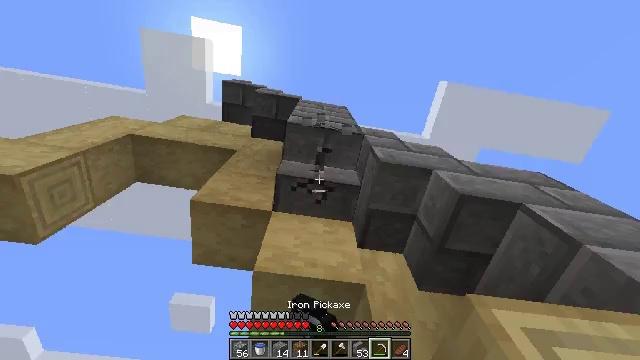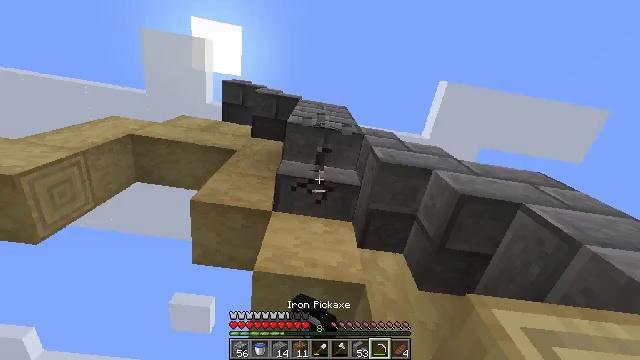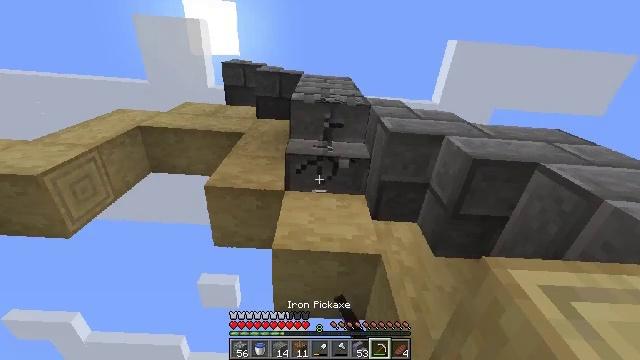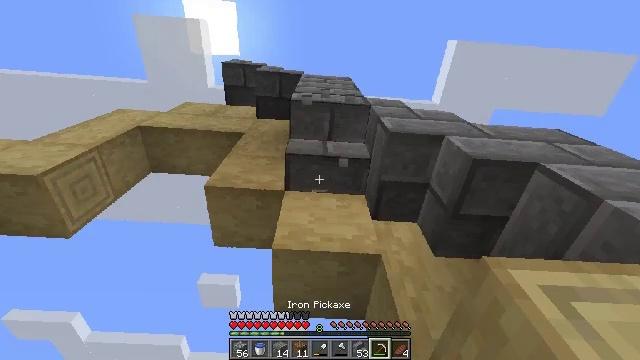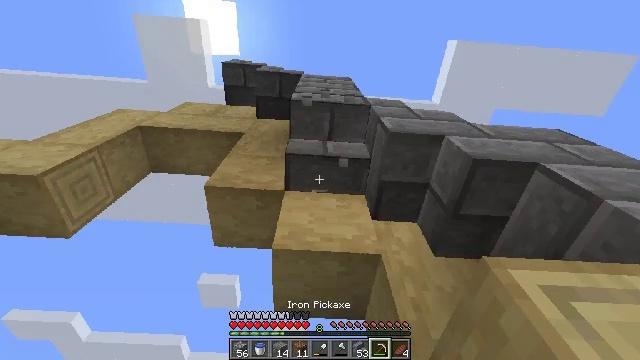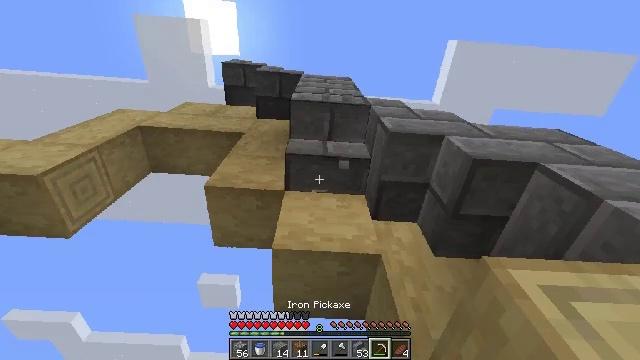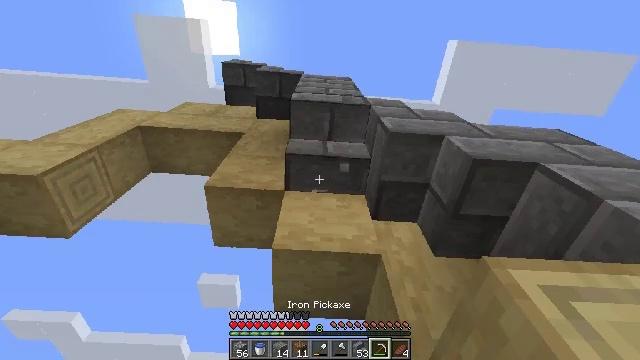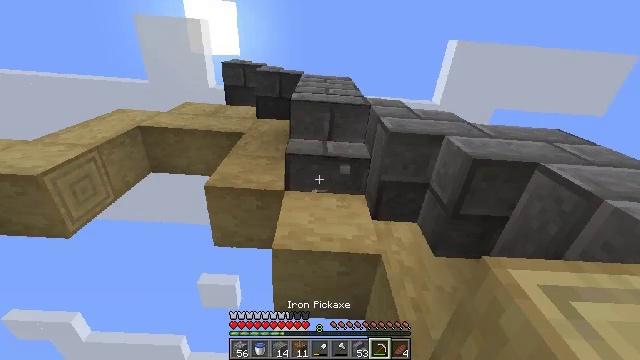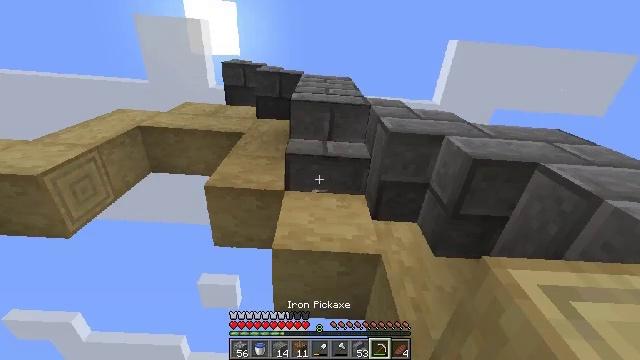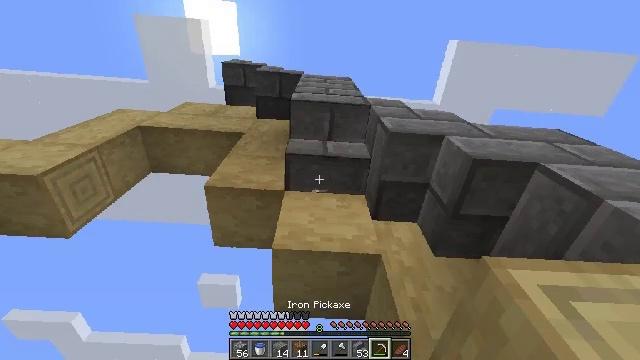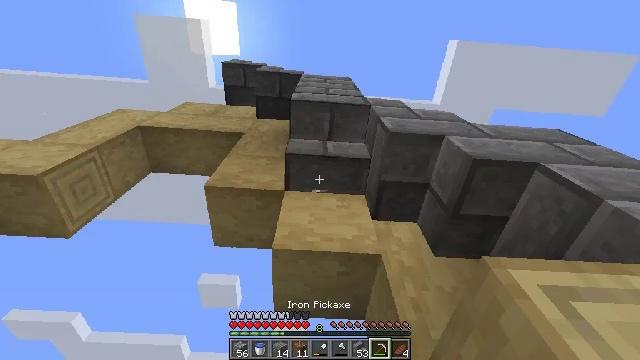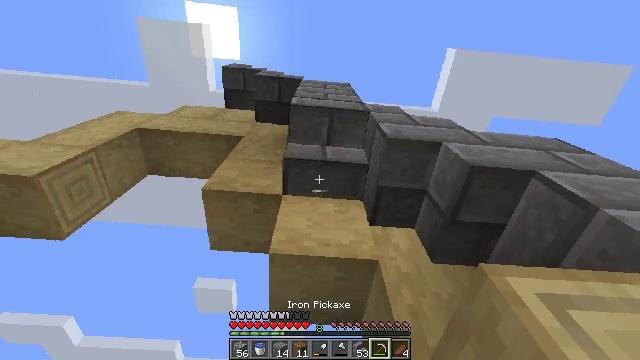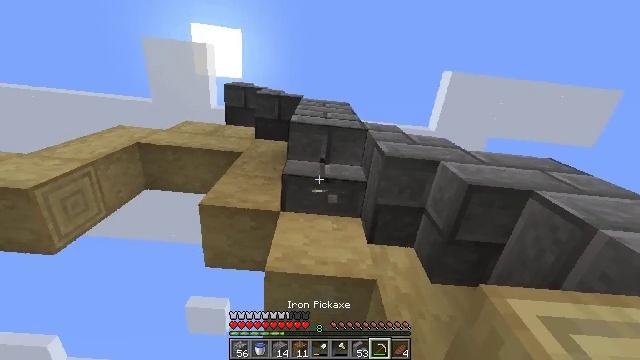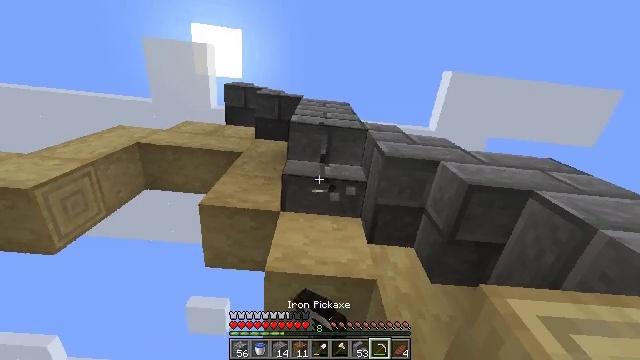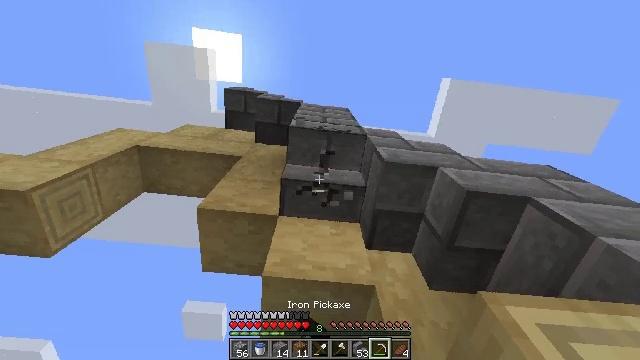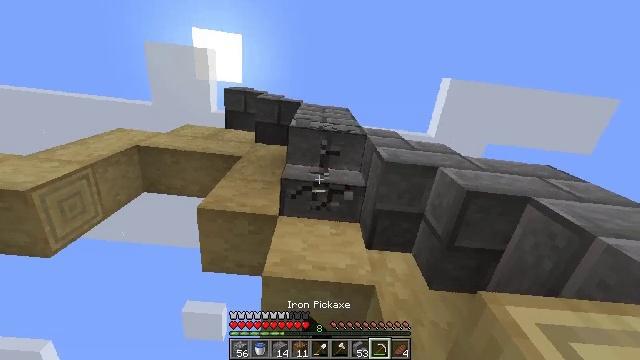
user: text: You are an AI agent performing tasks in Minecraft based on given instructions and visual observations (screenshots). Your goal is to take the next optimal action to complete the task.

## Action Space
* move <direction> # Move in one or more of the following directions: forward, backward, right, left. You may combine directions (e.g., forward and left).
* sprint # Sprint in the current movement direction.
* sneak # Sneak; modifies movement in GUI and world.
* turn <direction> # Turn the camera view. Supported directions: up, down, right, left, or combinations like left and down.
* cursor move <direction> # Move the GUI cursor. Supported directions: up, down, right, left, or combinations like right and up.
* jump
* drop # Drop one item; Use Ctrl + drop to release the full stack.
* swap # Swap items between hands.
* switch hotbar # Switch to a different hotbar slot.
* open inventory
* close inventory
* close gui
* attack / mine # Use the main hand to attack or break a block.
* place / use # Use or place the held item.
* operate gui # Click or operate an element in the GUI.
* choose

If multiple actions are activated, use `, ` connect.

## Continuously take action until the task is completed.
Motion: motion action
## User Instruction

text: Attack the stone brick stairs to gather it.
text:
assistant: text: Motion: sneak, attack / mine
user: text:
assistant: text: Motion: sneak, turn left and down, attack / mine
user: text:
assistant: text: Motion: sneak
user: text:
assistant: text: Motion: sneak
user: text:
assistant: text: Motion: sneak
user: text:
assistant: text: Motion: sneak
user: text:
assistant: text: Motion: sneak
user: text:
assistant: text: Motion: sneak
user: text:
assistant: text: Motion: sneak
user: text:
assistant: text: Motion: sneak
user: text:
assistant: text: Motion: sneak, turn up
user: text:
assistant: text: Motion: sneak, turn up, attack / mine
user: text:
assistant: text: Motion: sneak, attack / mine
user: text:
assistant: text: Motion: sneak, turn up, attack / mine
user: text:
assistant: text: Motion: sneak, attack / mine
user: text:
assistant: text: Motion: sneak, attack / mine
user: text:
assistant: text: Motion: sneak, attack / mine
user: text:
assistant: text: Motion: sneak, attack / mine
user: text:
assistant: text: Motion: sneak, attack / mine
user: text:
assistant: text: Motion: sneak, attack / mine
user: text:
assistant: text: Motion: sneak, attack / mine
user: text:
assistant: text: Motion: sneak, attack / mine
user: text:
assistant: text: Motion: sneak, attack / mine
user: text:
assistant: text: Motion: sneak, attack / mine